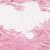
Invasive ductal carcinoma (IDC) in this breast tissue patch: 0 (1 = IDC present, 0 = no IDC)